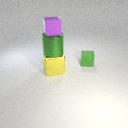
small purple rubber cube above large green metal cylinder